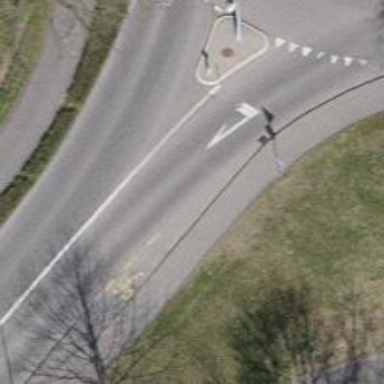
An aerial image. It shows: Asphalt cycleway.